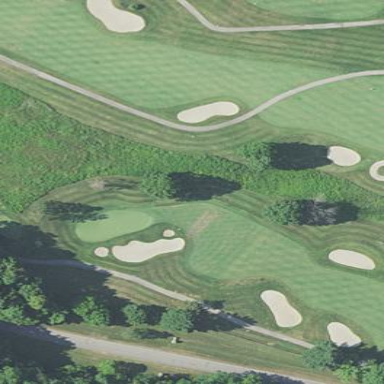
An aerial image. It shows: Golf fairway surrounded by grass.